Question: How does the line-height property in CSS works? If i set the 'line-height' equal or less than the font size, it creates the problem with layout width. <URL>
I'm using font-size 14px, and line height 14px. If you change the 'line-height' to 15px or more, the problem will be solved. Shouldn't the 'line-height' only change the height, not disturb the width?
Please see the image below, as you see the '#wrap' has width of 300px, now because of line height the two div's of width 150px are not fitting into it.
I have checked with firefox and chrome, latest versions.

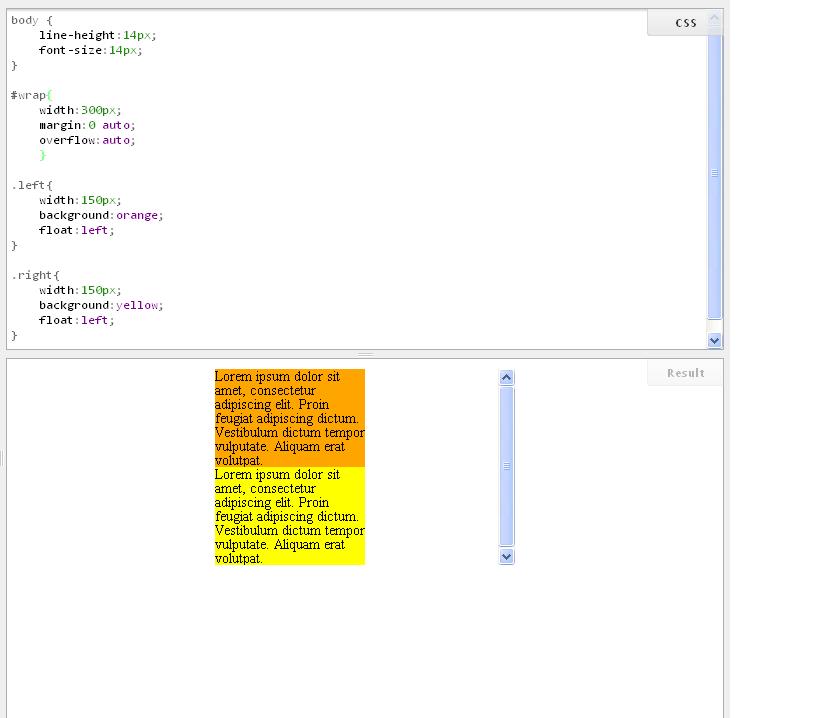
Answer: It has nothing to do with line height... not directly atleast. The two boxes will remain 150px wide regardless of whether you specify a line height or not. The 'overflow: auto' causes a vertical scroll bar to appear (for reasons unknown to me) which reduces the available width of your container from 300px to ~280px hence the two colored boxes cannot appear side by side anymore. If you remove 'overflow: auto' the <URL>.
# Edit
Revised <URL>. To counter the vertical scrollbar, I added 1px padding on the container which seemed to counter the problem. For larger font sizes, use a padding of 2px.